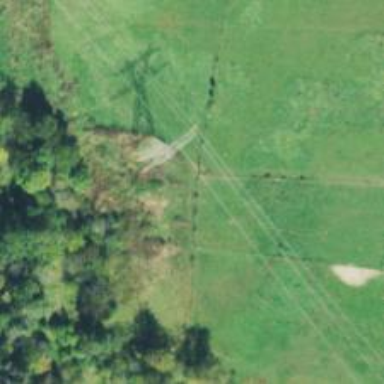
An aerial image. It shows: Lattice structure tower used for power distribution.